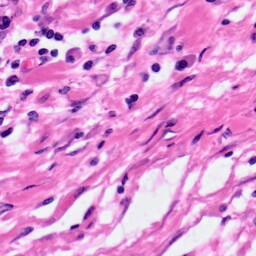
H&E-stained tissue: Pancreatic